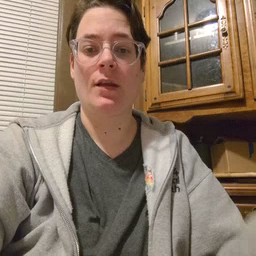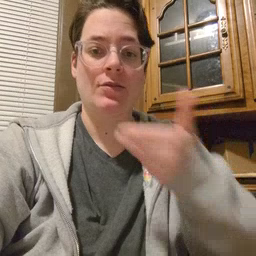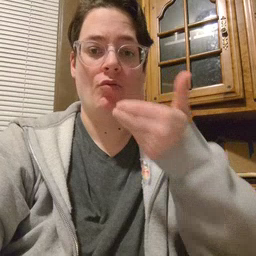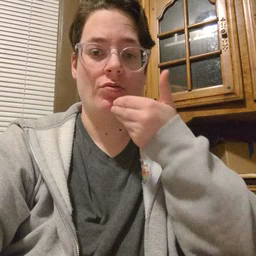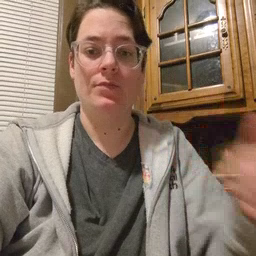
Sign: cereal